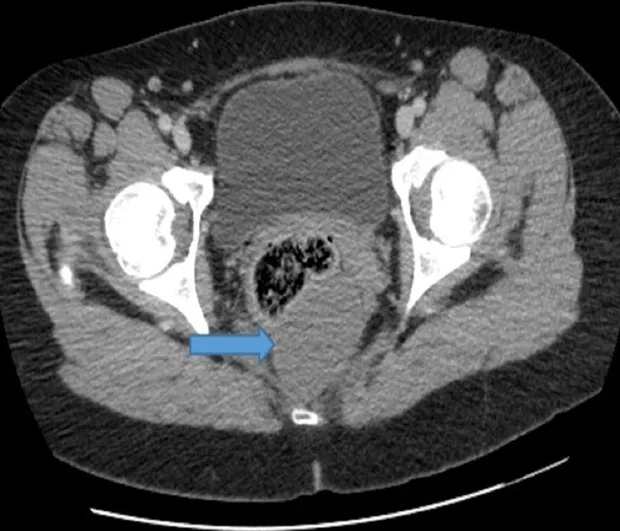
A: CT scan of the abdomen revealed a unilocular non-enhancing low-attenuation mass at the retrorectum measuring 5.4 x 4.6 cm.
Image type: radiology (ct)